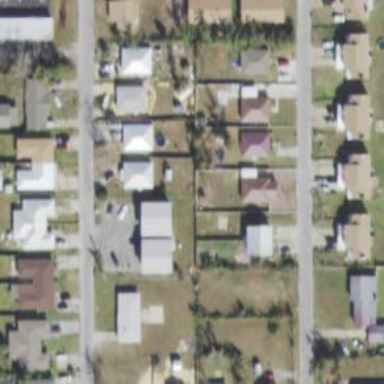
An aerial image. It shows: Residential area consisting of single-family homes.